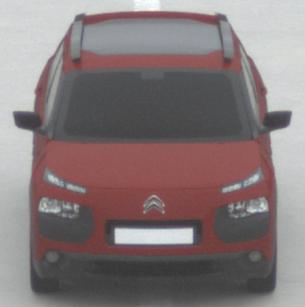
Make: Citroen
Model: C4 Cactus PureTech 75
Detailed model: C4 Cactus
Model produced from: 2014/09
Model produced until: 2015/03
Doors: 5
Color: red
Road condition: dry road
Daytime: midday
Contrast: low contrast